Interaction volume radius: 5 \u00c5
Interaction volume height: 10 \u00c5
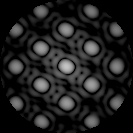
Disorder parameter: 0.07384